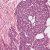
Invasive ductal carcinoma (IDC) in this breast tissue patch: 1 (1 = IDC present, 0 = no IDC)